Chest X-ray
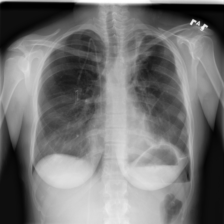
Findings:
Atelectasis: negative
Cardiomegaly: negative
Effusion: positive
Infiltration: negative
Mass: negative
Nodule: negative
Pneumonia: positive
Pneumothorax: negative
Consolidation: negative
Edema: negative
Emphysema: negative
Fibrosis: negative
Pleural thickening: negative
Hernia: negative